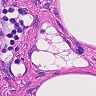
Metastatic tissue present: no